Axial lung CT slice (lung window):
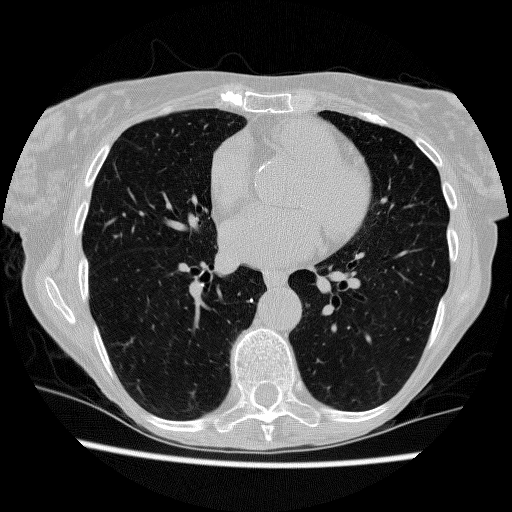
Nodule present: no